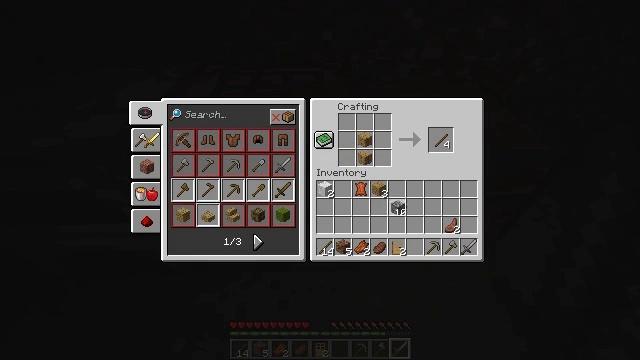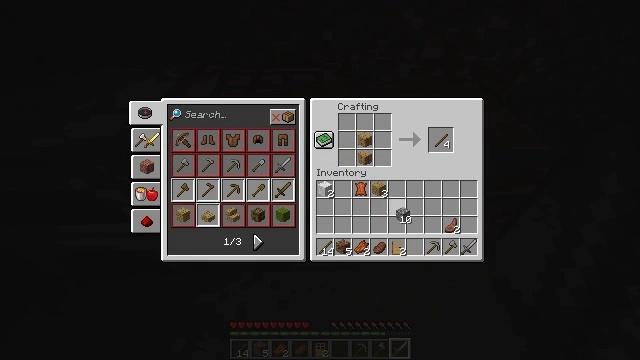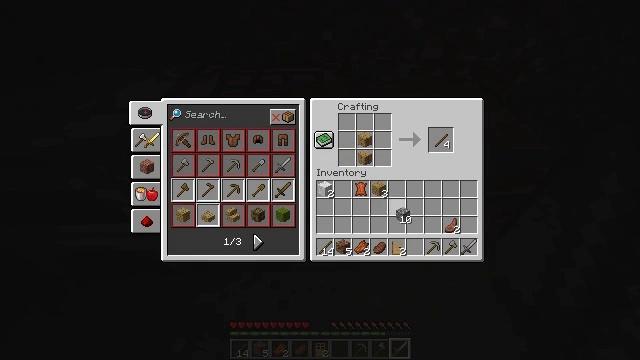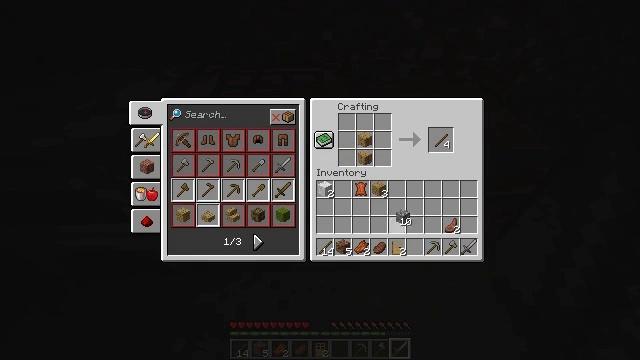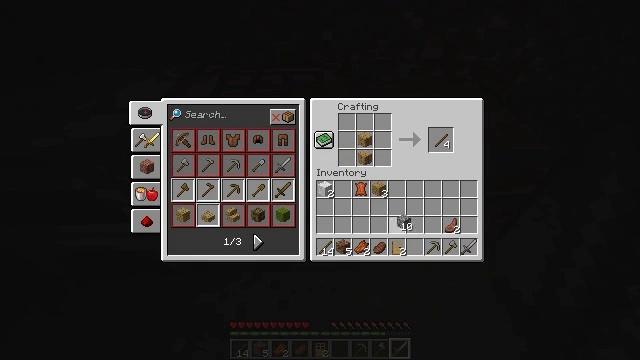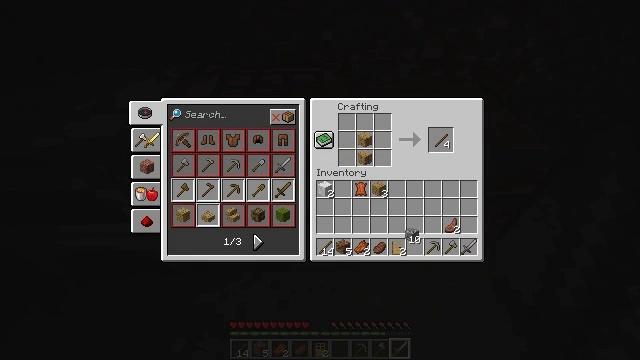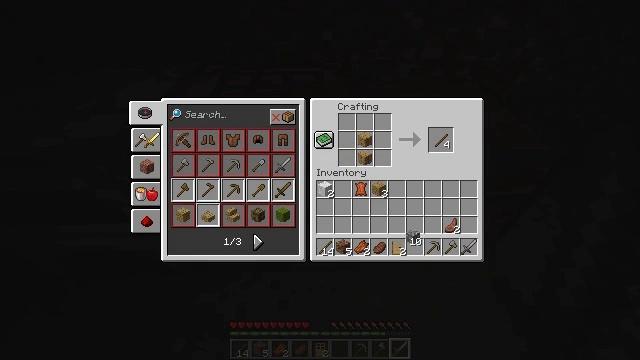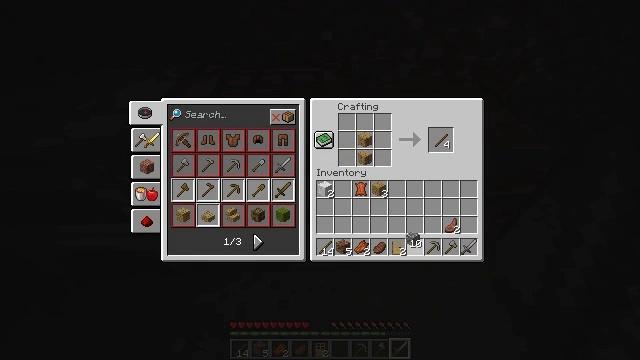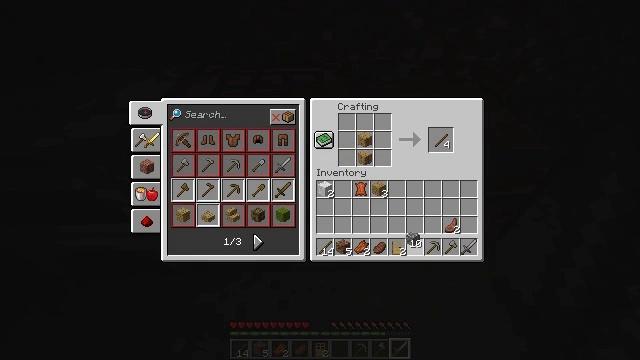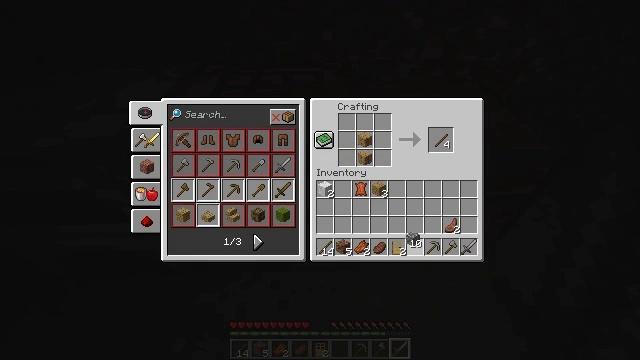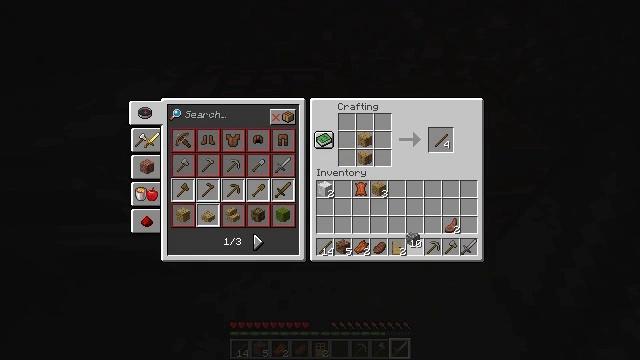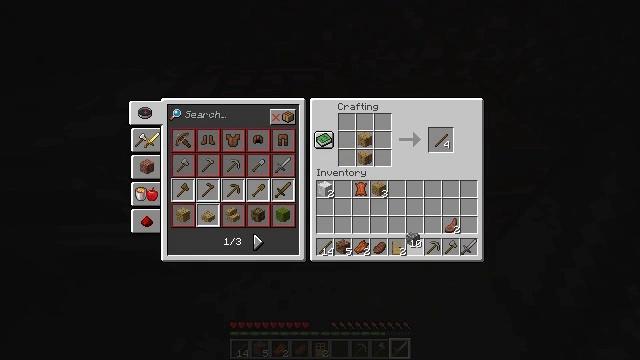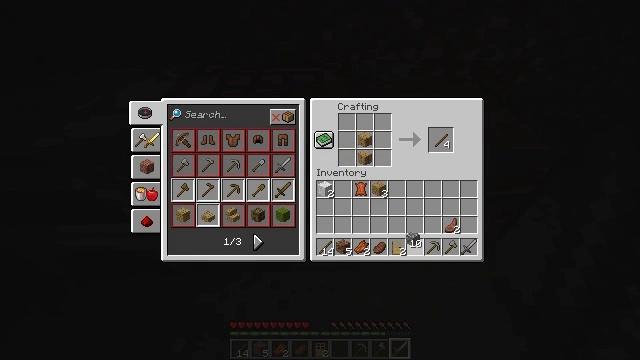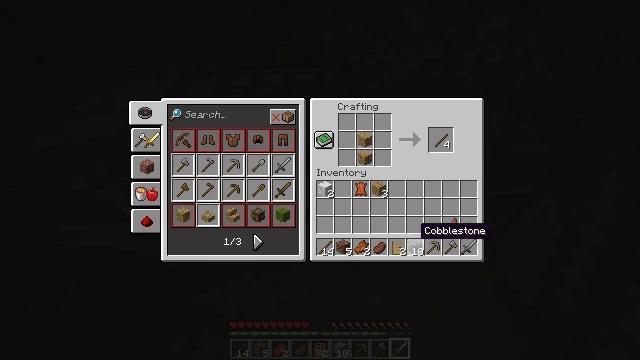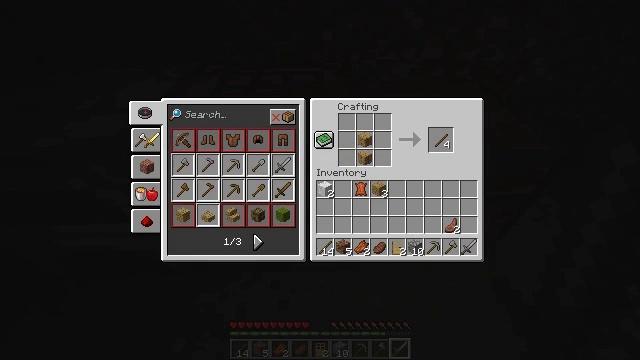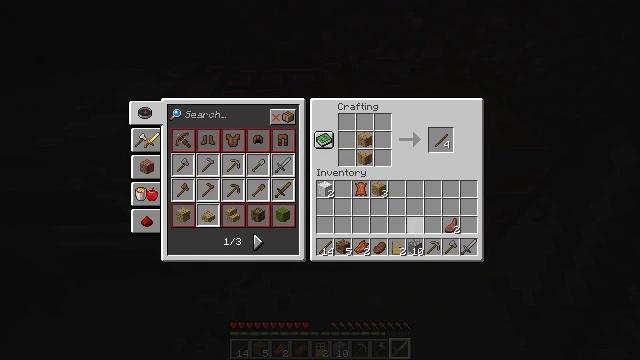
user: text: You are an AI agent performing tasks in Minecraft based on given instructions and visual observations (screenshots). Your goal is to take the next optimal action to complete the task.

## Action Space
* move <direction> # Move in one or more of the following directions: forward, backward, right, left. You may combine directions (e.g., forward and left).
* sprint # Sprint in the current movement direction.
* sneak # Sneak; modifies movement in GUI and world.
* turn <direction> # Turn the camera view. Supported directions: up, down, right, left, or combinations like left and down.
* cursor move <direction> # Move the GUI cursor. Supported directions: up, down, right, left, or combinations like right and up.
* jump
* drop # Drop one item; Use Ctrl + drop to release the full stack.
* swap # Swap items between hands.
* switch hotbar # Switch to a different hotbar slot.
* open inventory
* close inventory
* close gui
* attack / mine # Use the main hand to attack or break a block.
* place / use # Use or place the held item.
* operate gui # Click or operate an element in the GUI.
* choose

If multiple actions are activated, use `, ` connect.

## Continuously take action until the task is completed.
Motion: motion action
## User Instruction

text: Combine sticks and cobblestone to craft a stone hoe.
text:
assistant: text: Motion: cursor move down
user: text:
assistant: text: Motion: no_op
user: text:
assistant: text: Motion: no_op
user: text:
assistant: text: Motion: no_op
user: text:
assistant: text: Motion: cursor move right and down
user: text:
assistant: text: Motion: no_op
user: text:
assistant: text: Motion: no_op
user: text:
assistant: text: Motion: no_op
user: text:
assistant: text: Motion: no_op
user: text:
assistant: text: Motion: operate gui
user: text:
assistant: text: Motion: operate gui
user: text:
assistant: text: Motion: operate gui
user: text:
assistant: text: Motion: no_op
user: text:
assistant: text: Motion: no_op
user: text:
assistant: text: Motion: no_op
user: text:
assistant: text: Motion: no_op
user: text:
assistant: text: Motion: no_op
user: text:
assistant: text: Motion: no_op
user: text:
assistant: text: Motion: no_op
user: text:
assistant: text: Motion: no_op
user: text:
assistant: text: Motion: no_op
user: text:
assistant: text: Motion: no_op
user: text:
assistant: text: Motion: cursor move up
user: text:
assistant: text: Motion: cursor move left and up
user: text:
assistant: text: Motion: no_op
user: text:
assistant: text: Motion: cursor move left
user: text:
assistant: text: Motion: no_op
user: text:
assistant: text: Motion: no_op
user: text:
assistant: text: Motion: no_op
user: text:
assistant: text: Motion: no_op